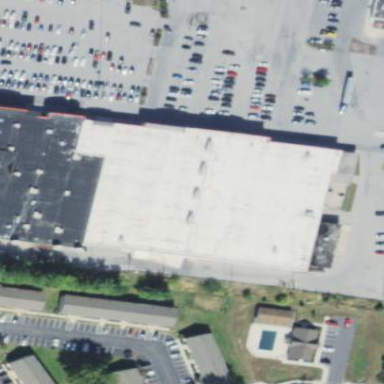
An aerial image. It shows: Building.